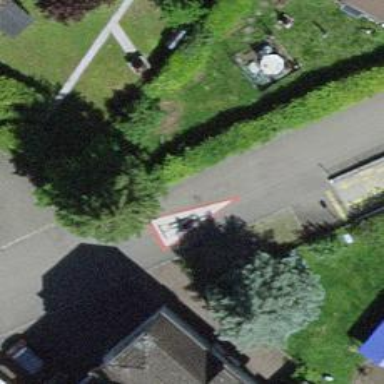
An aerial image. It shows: Concrete footway.